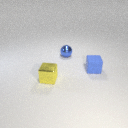
small blue rubber cube in front of small blue metal sphere